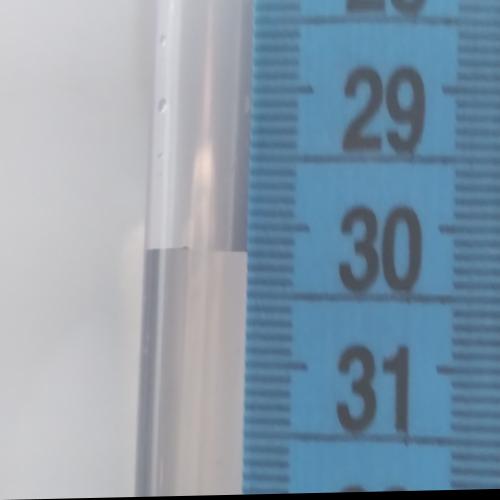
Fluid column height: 30.2 cm